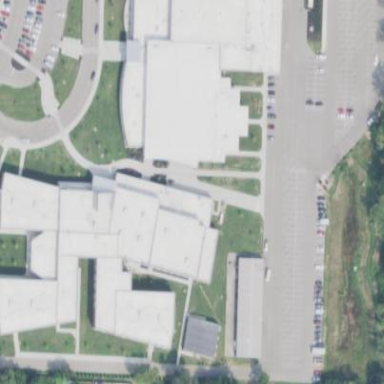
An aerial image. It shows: School building or complex.